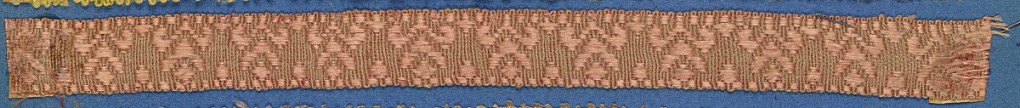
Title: Trimming
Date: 19th century
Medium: silk Technique: woven
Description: Pink trimming fragment in a design of conventionalized leaves between broken borders.